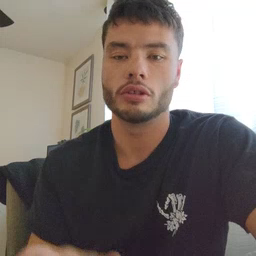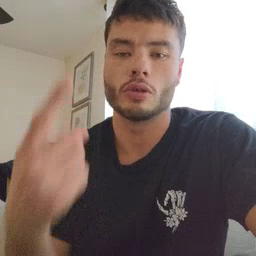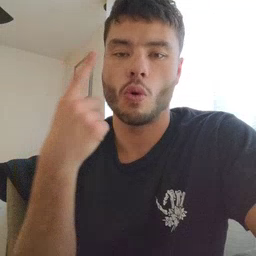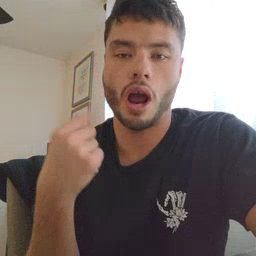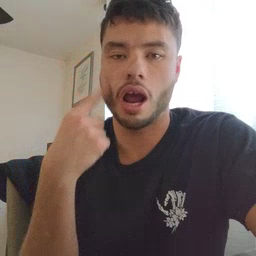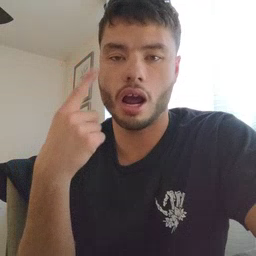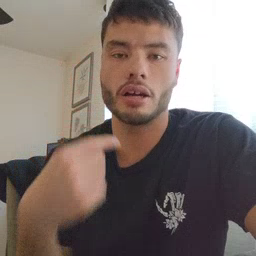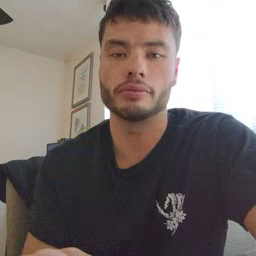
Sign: cry